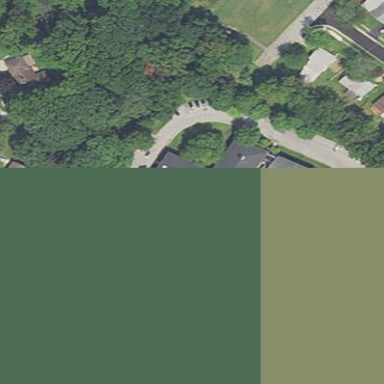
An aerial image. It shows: Nursing home building.